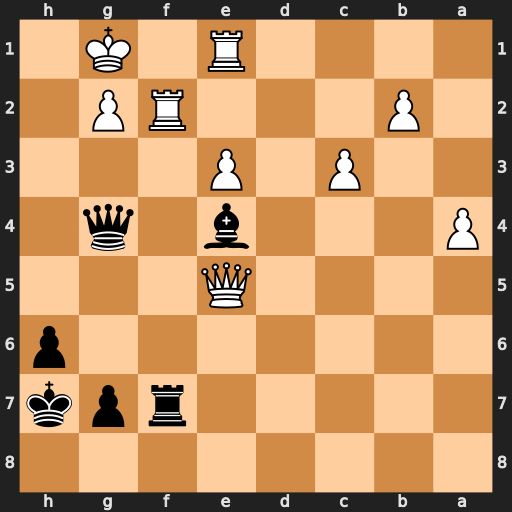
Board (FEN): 8/5rpk/7p/4Q3/P3b1q1/2P1P3/1P3RP1/4R1K1
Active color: b
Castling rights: -
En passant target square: -
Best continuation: Rxf2 Qxe4+ Qxe4